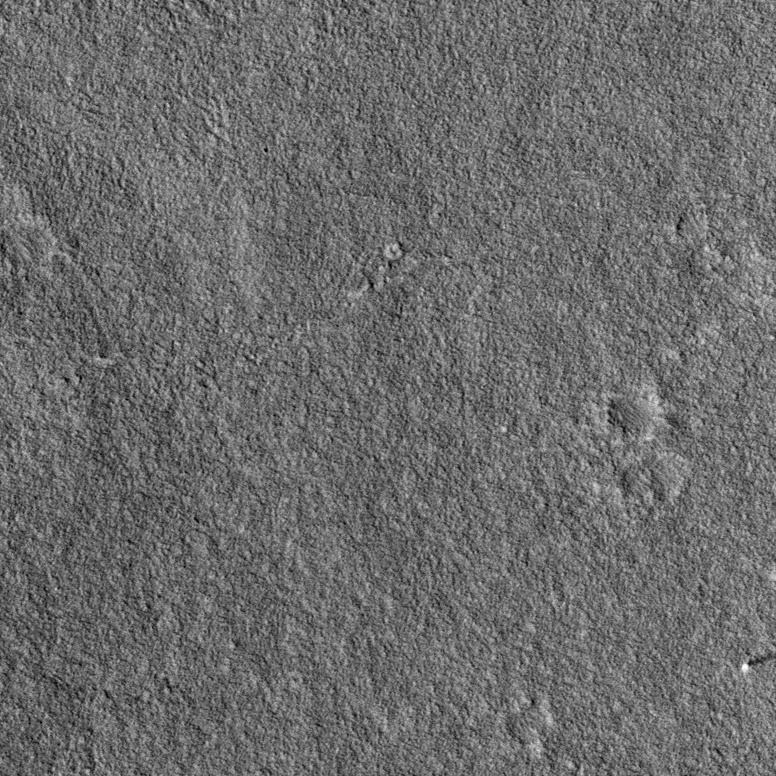
Label: dustdevil